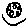
Label: moon